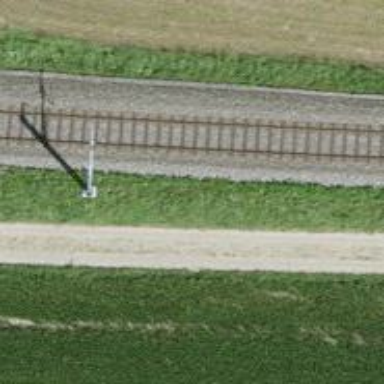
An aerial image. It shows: Single railway track with electrification through contact line.